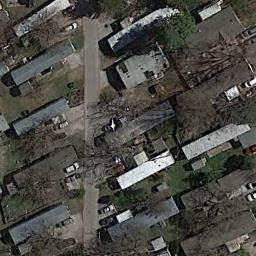
Label: residential